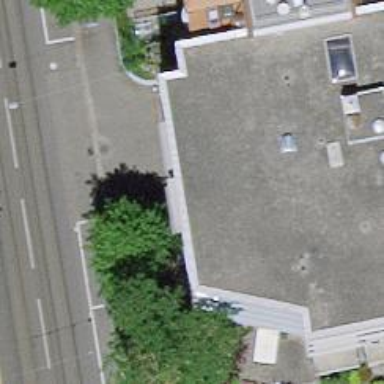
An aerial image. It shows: Parking entrance.